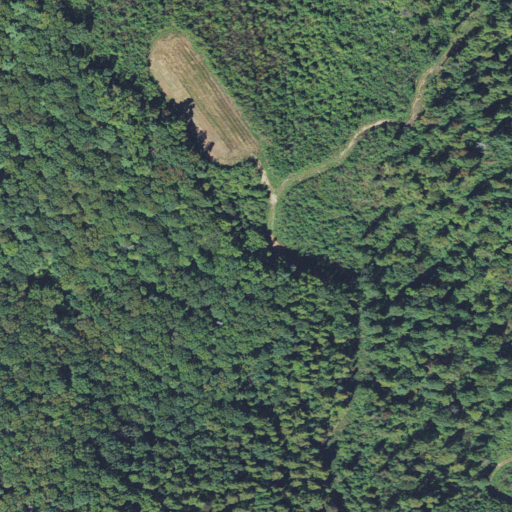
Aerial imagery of gap in North Carolina named Rich Mountain Gap containing deciduous forest, shrub, mixed forest, and grassland